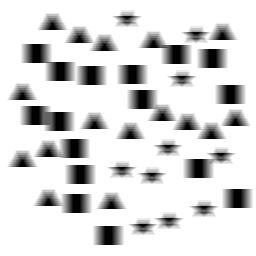
Squares: 16
Triangles: 16
Stars: 10
Total shapes: 42